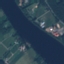
Label: River